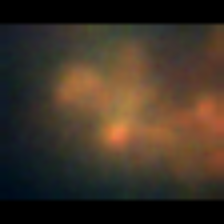
Taxon: Unknown_full_image
Group: Unknown